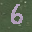
Label: 6